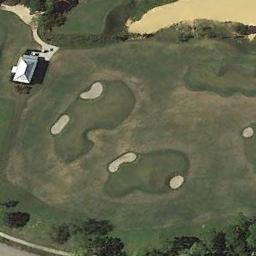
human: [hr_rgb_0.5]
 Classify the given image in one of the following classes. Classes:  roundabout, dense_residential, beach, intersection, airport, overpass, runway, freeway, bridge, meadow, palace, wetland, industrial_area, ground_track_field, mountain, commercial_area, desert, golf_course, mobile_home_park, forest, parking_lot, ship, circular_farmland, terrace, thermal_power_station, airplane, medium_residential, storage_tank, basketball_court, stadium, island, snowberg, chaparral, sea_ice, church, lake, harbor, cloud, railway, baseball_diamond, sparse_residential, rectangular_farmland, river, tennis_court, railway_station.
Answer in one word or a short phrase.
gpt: golf_course